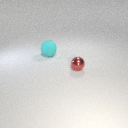
large cyan rubber sphere to the left of small red metal sphere